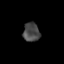
Tissue: lung
Cell type: Epithelial cells
Senescence score: 0.1733
Nuclear area (px): 311
Mean DAPI intensity: 70.887